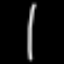
Label: line